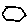
Label: hexagon